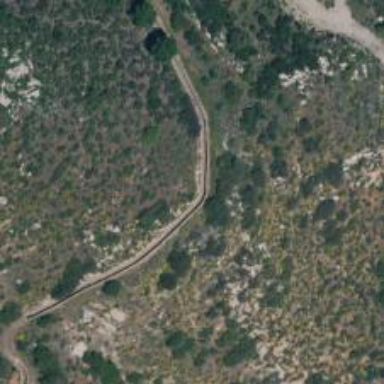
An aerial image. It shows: Aqueduct that carries the canal.